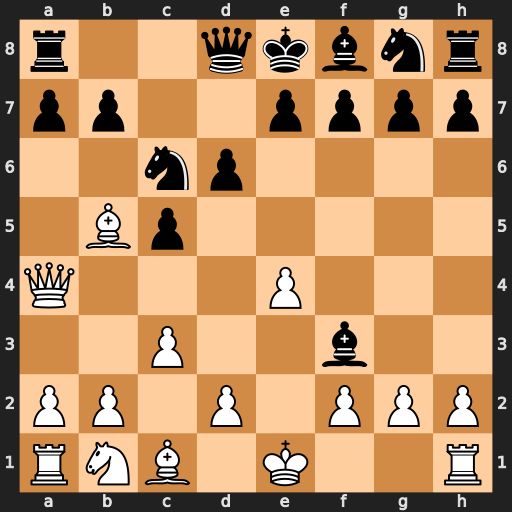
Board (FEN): r2qkbnr/pp2pppp/2np4/1Bp5/Q3P3/2P2b2/PP1P1PPP/RNB1K2R
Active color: w
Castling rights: KQkq
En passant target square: -
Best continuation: Bxc6+ bxc6 Qxc6+